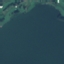
Land use / land cover class: SeaLake